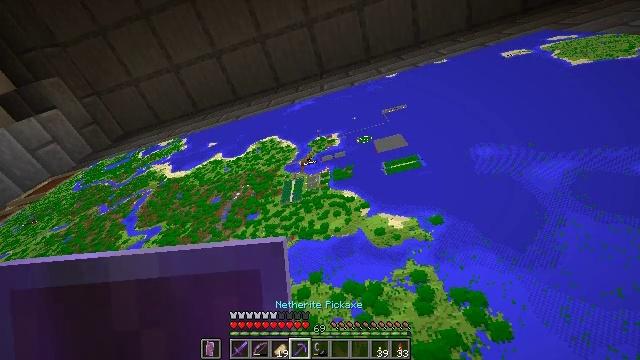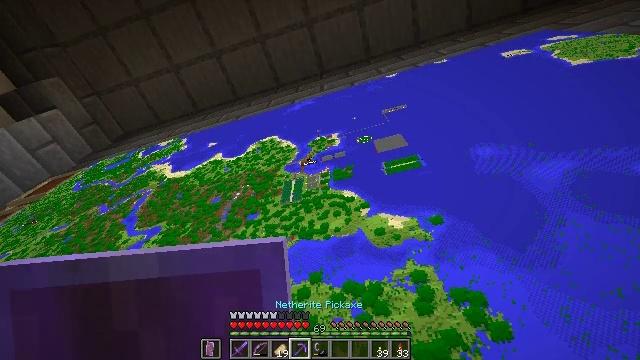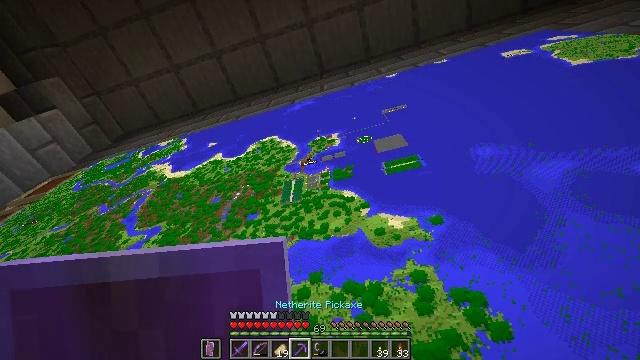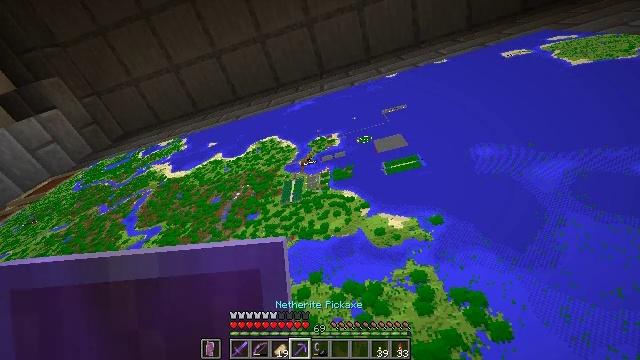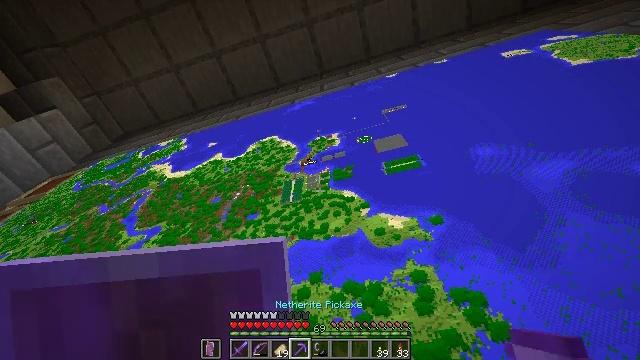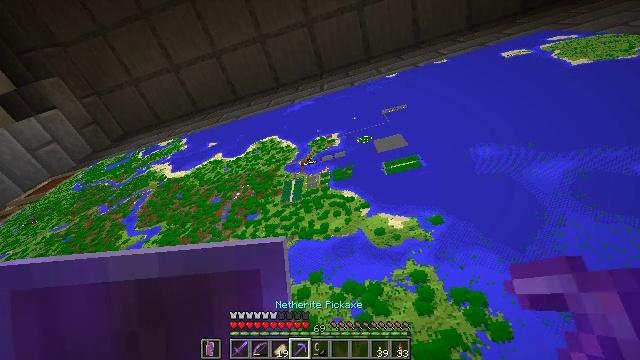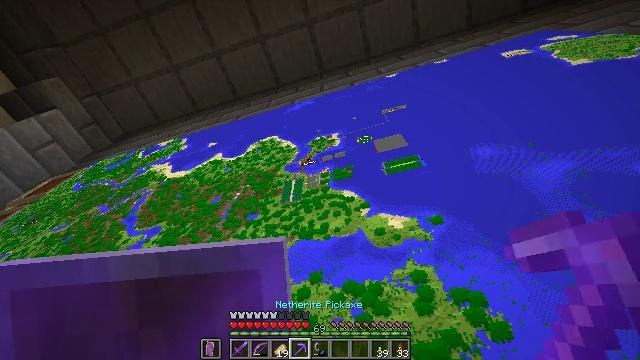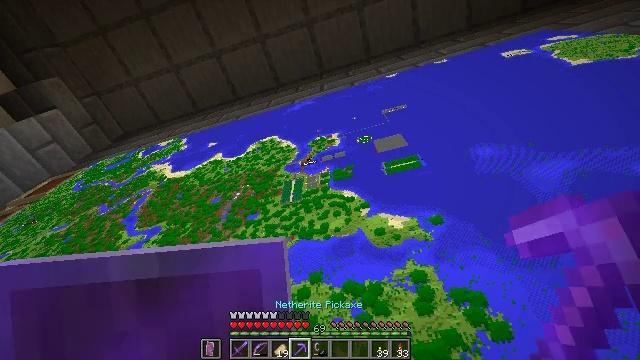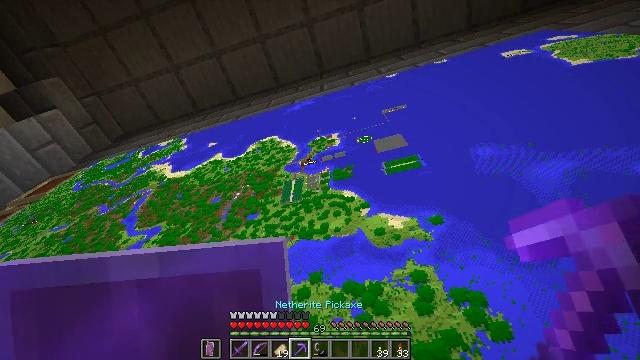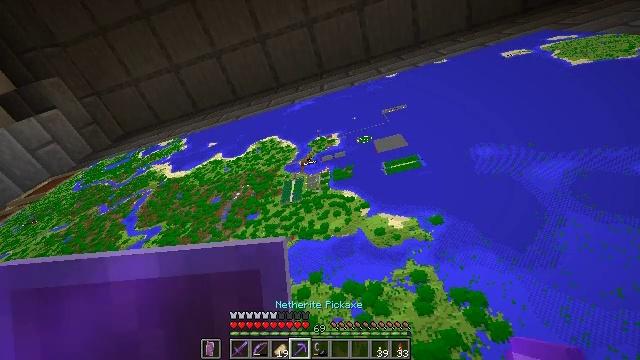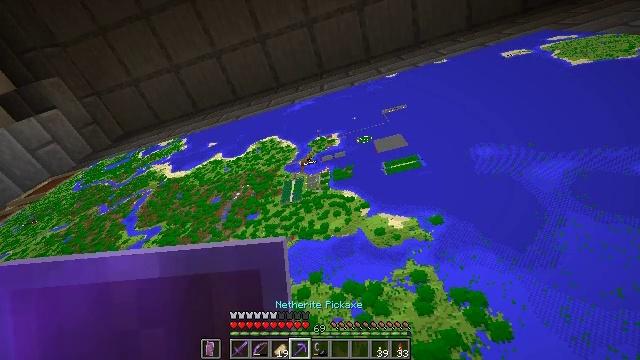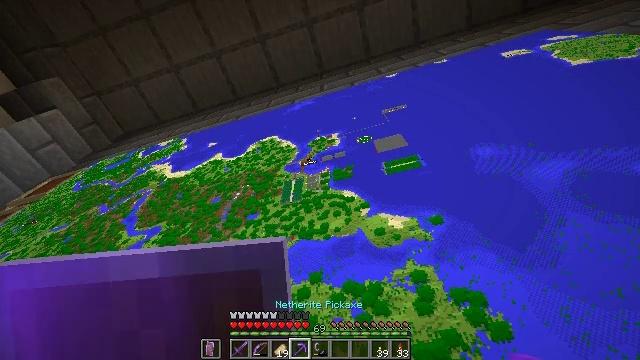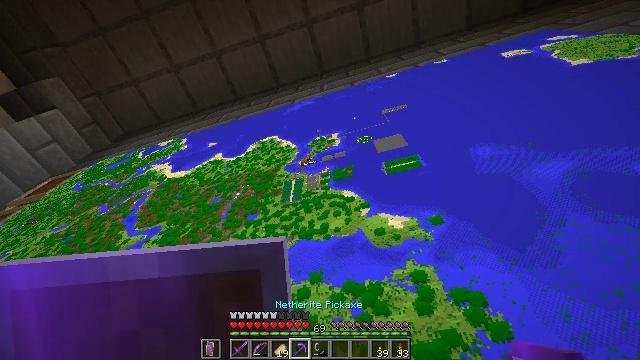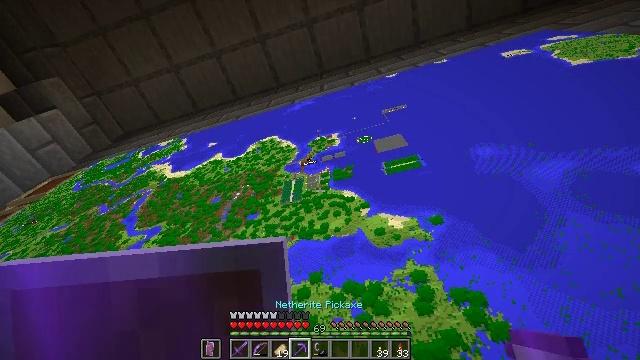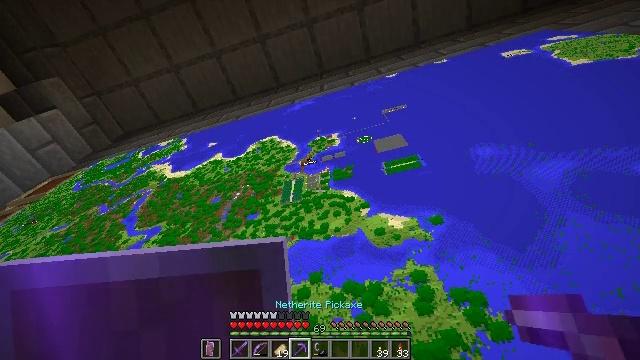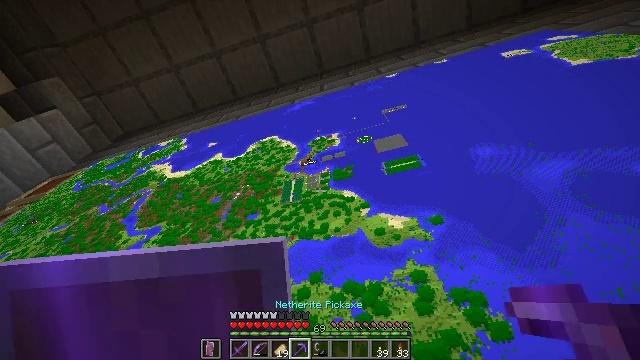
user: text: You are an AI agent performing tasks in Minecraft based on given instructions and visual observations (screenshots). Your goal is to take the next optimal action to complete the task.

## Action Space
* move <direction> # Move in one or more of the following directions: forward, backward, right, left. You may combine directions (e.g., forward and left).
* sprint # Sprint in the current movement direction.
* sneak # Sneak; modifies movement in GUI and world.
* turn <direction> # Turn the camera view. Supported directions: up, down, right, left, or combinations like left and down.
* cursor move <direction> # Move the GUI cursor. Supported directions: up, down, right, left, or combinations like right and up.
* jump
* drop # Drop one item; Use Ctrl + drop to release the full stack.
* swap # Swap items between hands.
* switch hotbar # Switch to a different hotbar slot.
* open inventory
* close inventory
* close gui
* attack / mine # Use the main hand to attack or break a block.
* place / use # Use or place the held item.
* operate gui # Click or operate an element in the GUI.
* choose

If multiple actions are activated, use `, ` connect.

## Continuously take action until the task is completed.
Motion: motion action
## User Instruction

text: Collect glowstone blocks for lighting.
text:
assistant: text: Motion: no_op
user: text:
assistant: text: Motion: no_op
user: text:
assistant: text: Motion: no_op
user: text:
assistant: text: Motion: no_op
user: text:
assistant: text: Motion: no_op
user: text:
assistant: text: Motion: no_op
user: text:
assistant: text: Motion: no_op
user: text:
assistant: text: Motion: no_op
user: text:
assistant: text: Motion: no_op
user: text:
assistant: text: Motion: no_op
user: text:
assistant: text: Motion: no_op
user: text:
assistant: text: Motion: no_op
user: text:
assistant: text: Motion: no_op
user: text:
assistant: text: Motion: no_op
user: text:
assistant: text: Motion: no_op
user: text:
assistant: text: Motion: no_op
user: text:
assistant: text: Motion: no_op
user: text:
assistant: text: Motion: no_op
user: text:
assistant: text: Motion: no_op
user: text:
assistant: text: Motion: no_op
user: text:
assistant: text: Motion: open inventory
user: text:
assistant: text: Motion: open inventory
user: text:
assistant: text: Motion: open inventory
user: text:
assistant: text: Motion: no_op
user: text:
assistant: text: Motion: turn right and down
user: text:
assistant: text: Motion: turn right and down
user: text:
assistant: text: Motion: no_op
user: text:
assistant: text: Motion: no_op
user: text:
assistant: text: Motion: no_op
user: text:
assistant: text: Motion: no_op